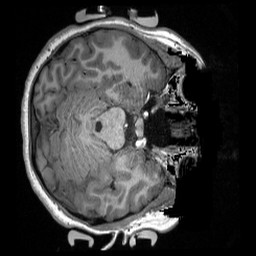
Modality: T1w
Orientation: axial
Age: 19
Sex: female